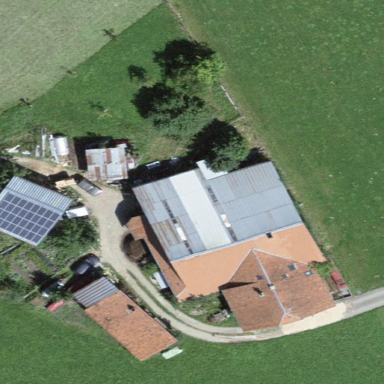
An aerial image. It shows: Farmyard area.